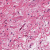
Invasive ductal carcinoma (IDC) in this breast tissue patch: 0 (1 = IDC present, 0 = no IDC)